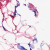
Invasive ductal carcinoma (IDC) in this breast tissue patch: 0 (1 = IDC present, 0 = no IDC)